Question: I'm currently developing a small photo cms for a friends, she uses Flickr, so that what i use to get the images, or i use a gem called Flickraw. I have to somehow know when the image is a third in a row out of three, and the second out of three, and so on. Here's an screenshot which illustrates what it does.

(sorry about it is danish)
So basicly i want the middle image to be in the middle, the left to the left, and the right to the right. i have lik 8 rows .. and it is dynamicly.
Thank you!
PS. i wan't as much as possible to not use tables.
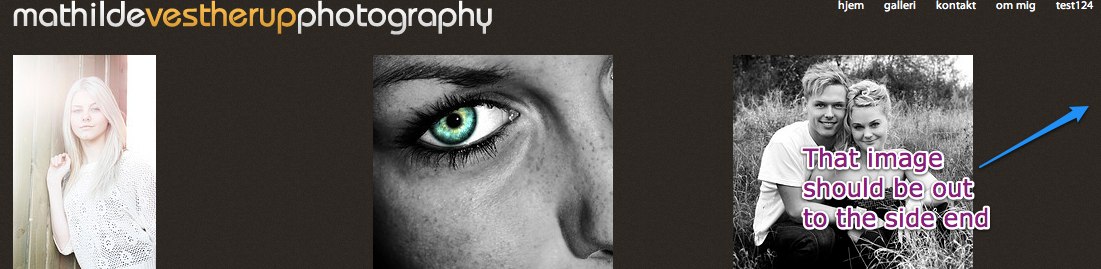
Answer: Here is my suggestion.
'''
<div class="photo-row">
<div class="photo">Left</div><div class="photo">Center</div><div class="photo">Right</div>
</div>
'''
CSS
'''
.photo-row .photo {
background-color: rgb(230,230,230);
display: inline-block;
vertical-align: middle;
width: 33.33%
}
.photo-row .photo:nth-child(1) { text-align: left; }
.photo-row .photo:nth-child(2) { text-align: center; }
.photo-row .photo:nth-child(3) { text-align: right; }
'''
Example: <URL>
That's if you don't have control over the images and adding class names. If you DO have control you'd be safer to use class names in place of nth-child.